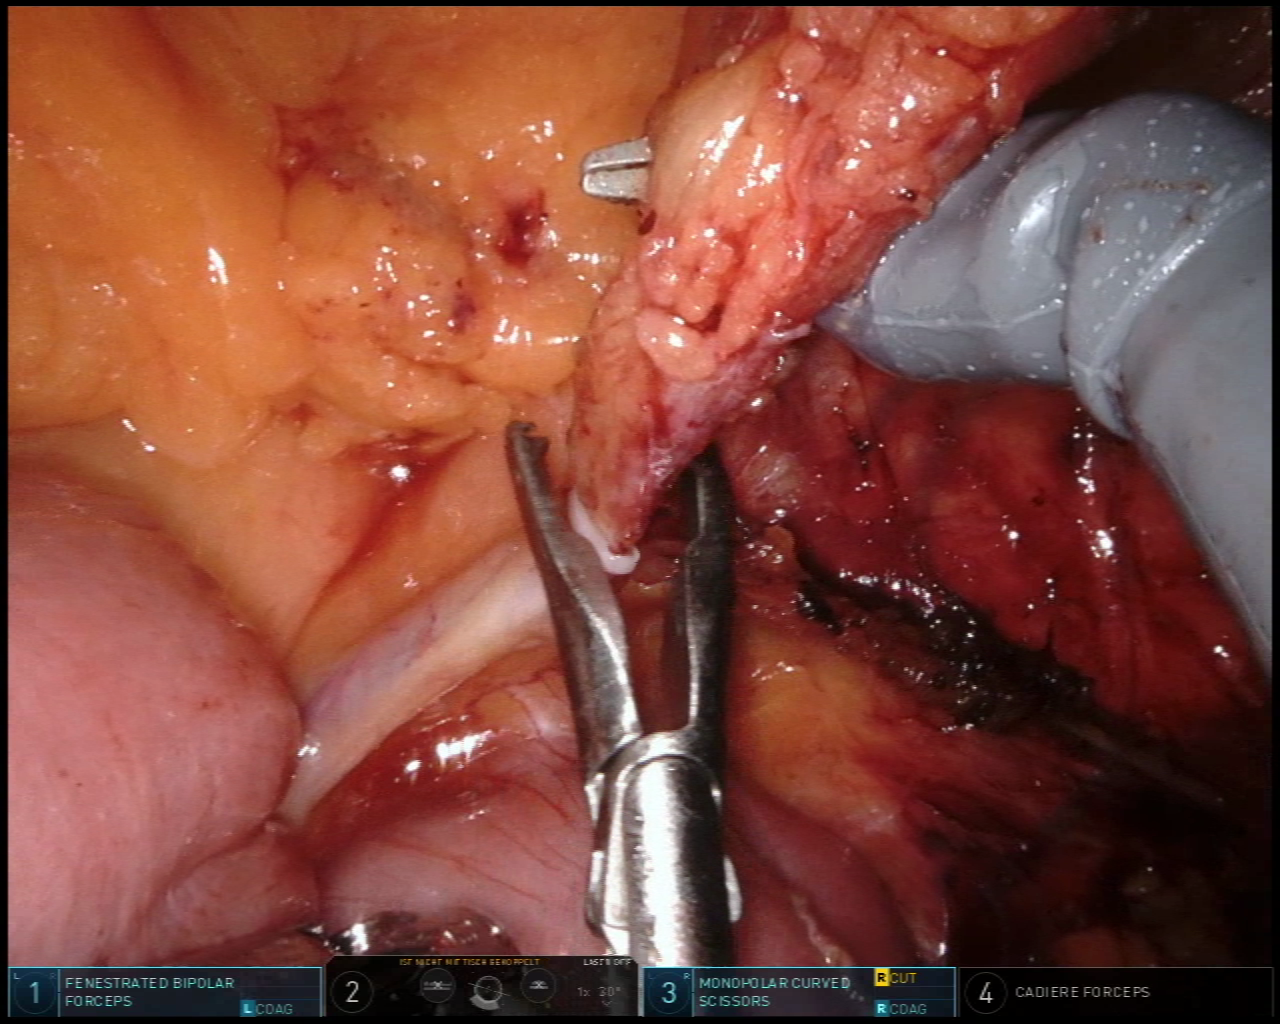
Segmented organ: small_intestine
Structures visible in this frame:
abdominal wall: no
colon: no
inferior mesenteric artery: no
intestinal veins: yes
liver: no
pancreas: no
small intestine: yes
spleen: no
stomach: no
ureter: no
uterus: no
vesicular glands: no